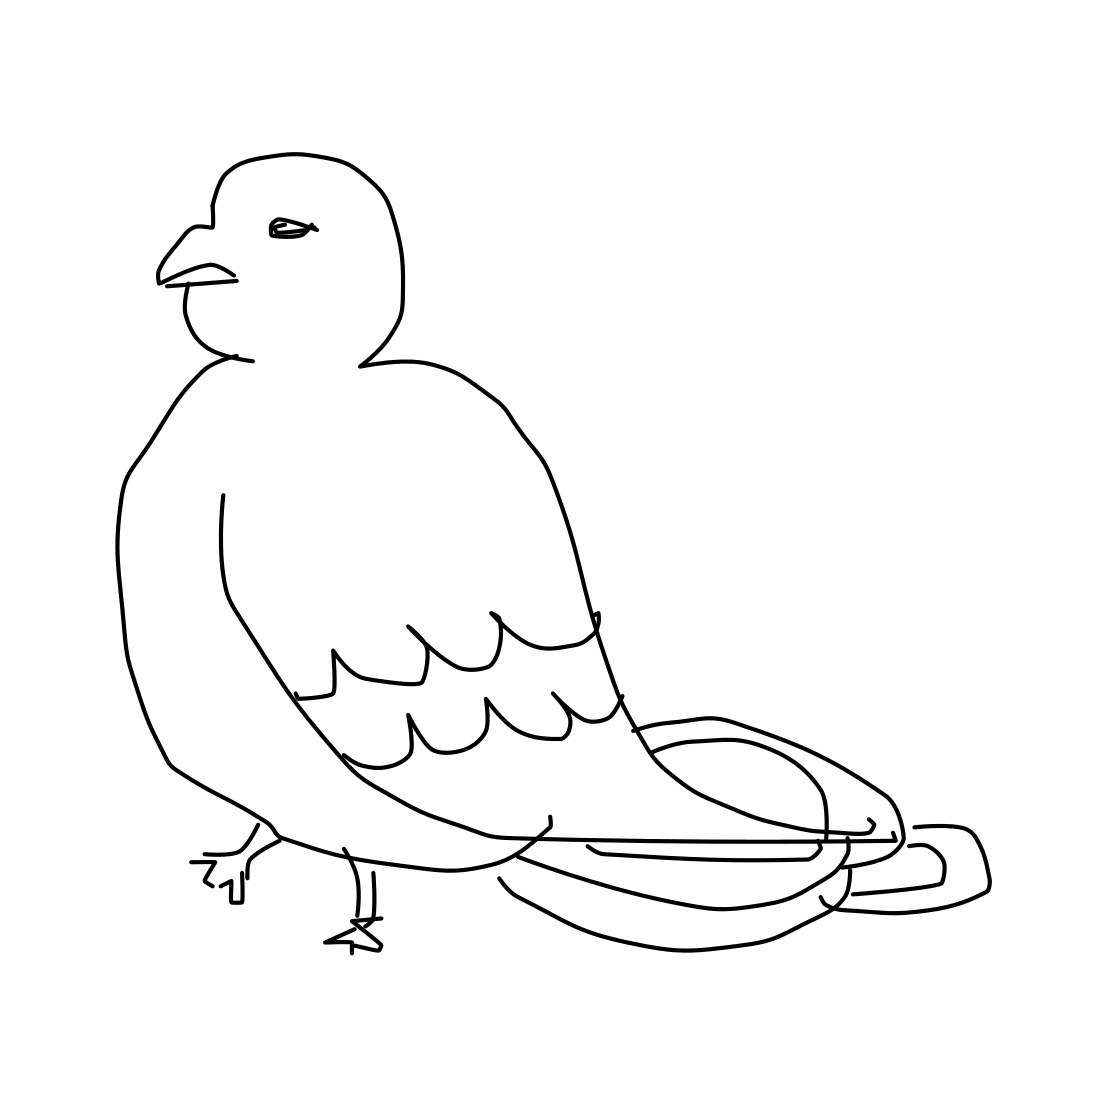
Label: pigeon